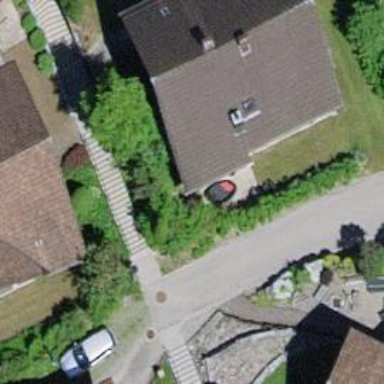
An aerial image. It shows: Road with steps.